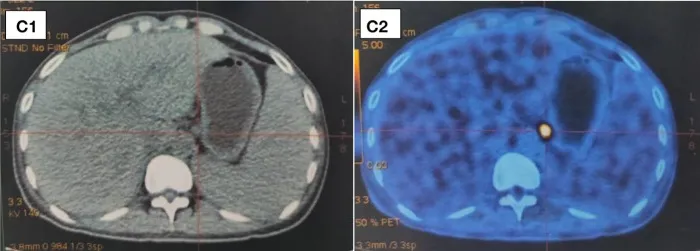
(A-C) Partial images of positron emission tomography-CT scan in 2017. (C) Markedly enlarged spleen.
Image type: radiology (ct)